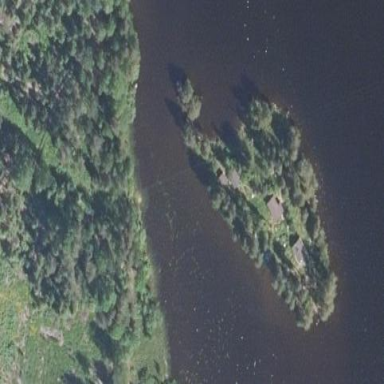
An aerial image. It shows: Island covered with woodland.